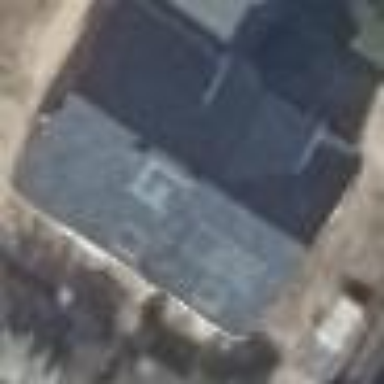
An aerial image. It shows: Simple house.